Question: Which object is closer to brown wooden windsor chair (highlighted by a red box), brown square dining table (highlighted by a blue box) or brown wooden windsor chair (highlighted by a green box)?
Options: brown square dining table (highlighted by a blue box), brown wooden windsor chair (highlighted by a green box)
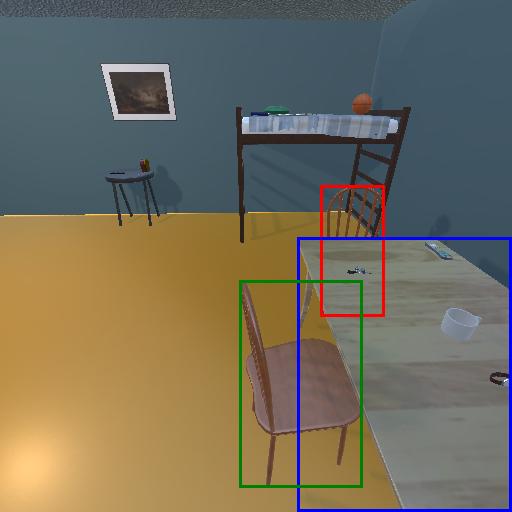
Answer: brown square dining table (highlighted by a blue box)